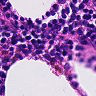
Metastatic tissue present: no